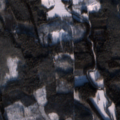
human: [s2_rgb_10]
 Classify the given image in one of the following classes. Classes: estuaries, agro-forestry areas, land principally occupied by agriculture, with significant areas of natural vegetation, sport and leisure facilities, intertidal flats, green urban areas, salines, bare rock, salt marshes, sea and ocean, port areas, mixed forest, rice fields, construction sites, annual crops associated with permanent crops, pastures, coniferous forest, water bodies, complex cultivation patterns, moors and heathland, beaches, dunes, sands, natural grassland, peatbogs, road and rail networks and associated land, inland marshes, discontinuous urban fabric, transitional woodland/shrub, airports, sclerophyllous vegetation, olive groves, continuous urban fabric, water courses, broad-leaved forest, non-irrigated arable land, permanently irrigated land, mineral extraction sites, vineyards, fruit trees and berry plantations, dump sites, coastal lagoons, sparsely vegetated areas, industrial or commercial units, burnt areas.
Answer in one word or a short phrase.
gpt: coniferous forest, mixed forest, transitional woodland/shrub